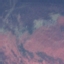
Land use / land cover class: HerbaceousVegetation